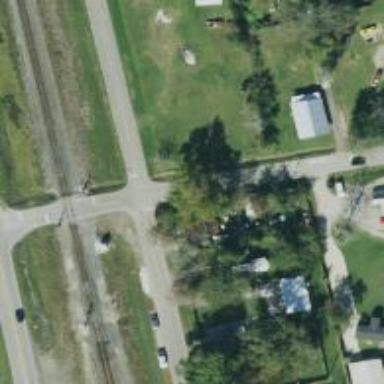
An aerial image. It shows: Stop road.